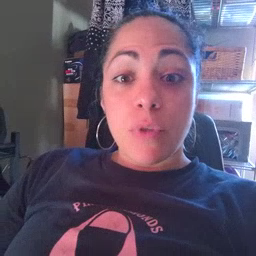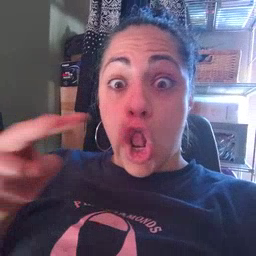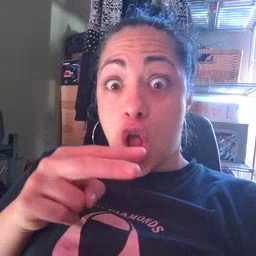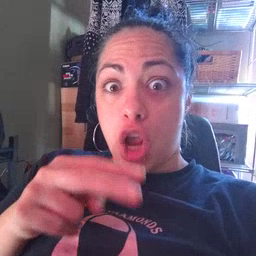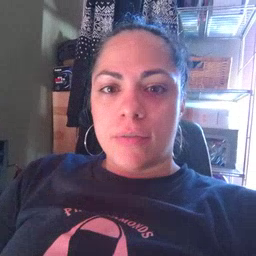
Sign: look